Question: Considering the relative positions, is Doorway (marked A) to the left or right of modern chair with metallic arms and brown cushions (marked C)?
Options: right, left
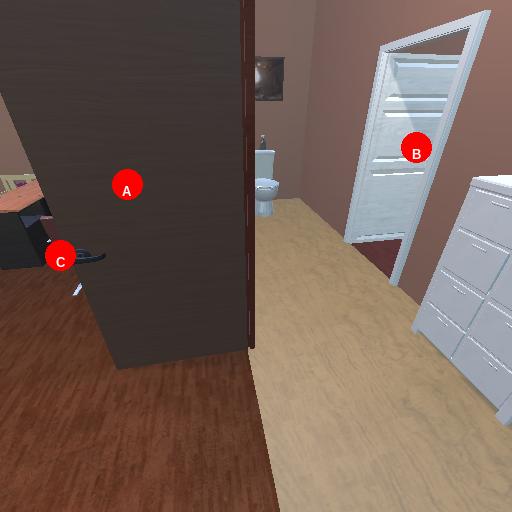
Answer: right